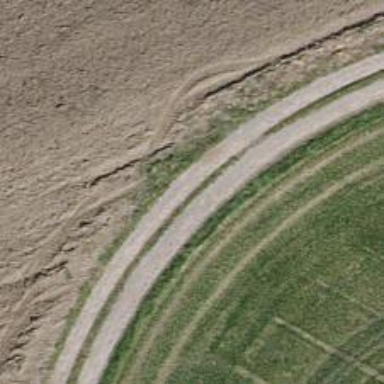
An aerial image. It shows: Compacted grade3 track.